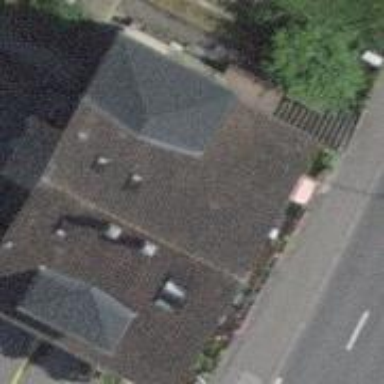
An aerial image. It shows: Residential building with gabled maroon roof.